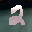
Label: 2